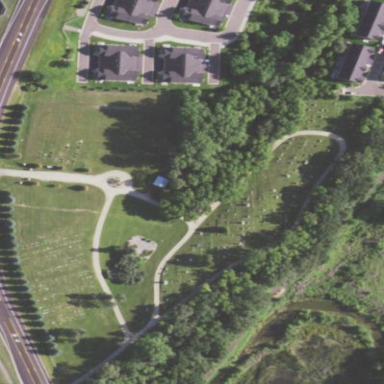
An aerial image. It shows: Cemetery.